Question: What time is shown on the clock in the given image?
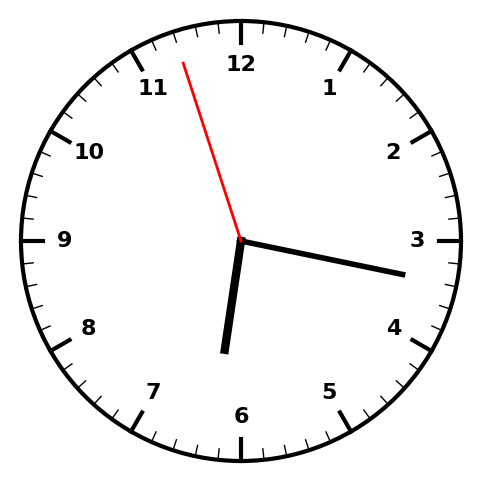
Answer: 06:16:57